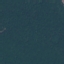
Label: Forest